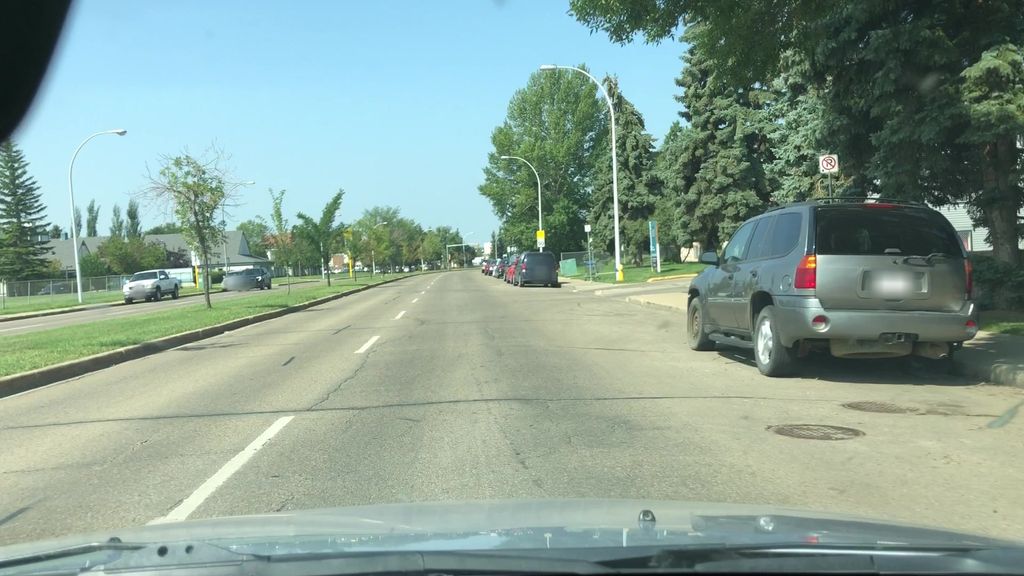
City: edmonton